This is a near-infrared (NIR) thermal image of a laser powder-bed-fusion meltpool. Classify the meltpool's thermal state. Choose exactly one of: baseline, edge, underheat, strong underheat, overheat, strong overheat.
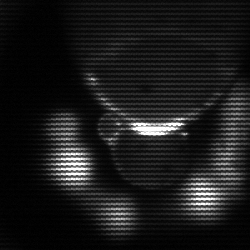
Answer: edge